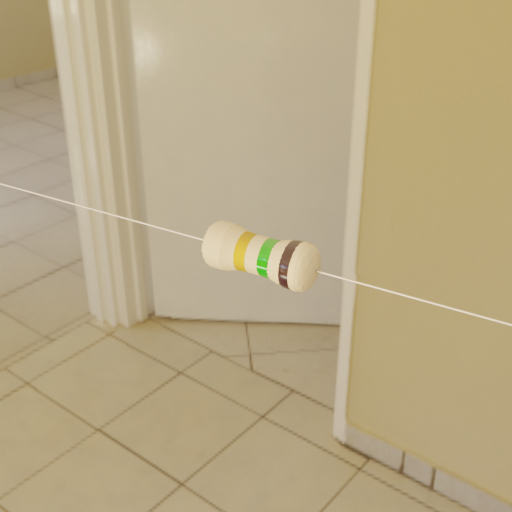
Resistor colour bands (in order): gold, green, black